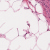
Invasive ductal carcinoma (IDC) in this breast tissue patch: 0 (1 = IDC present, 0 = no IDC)